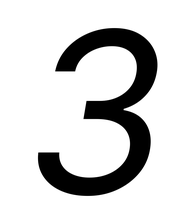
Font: Inter-Italic_Italic